Field crop: maize
Growth stage: 1
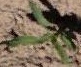
Species: maize